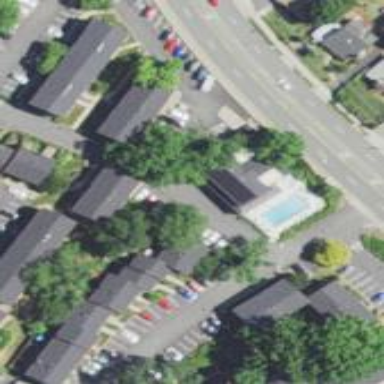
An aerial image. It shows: View of apartment building.